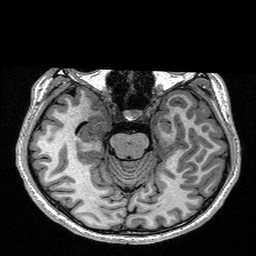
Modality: T1w
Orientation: coronal
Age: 22
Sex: female
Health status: healthy
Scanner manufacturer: siemens
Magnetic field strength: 1.5 T
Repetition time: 2.73 s
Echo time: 0.00357 s